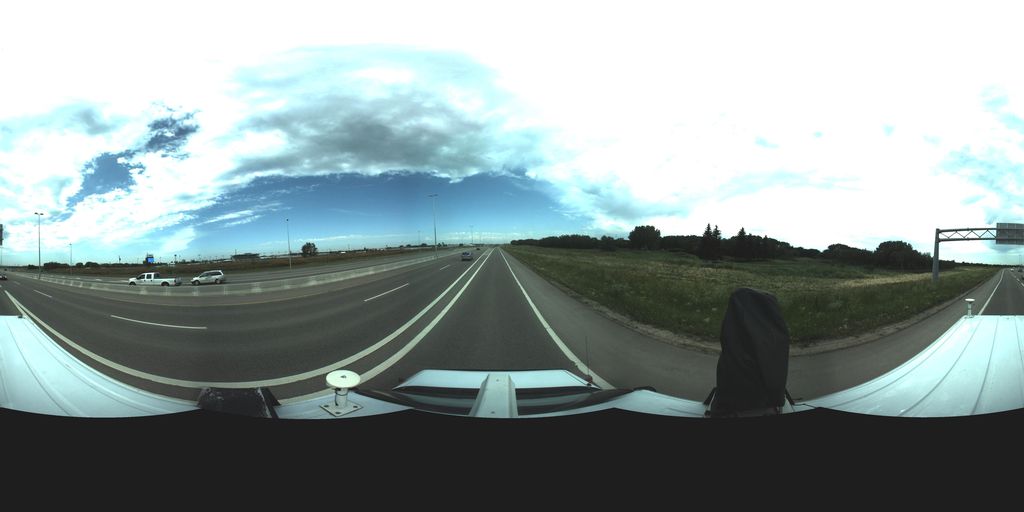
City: saskatoon